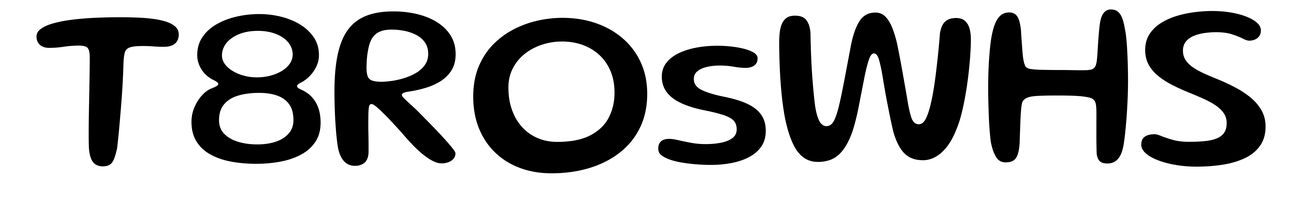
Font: Gluten_Regular